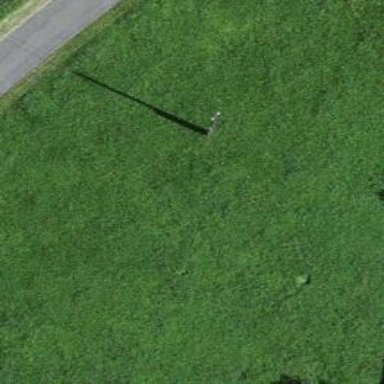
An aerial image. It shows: Utility pole as the man-made structure.